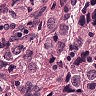
Metastatic tissue present: yes